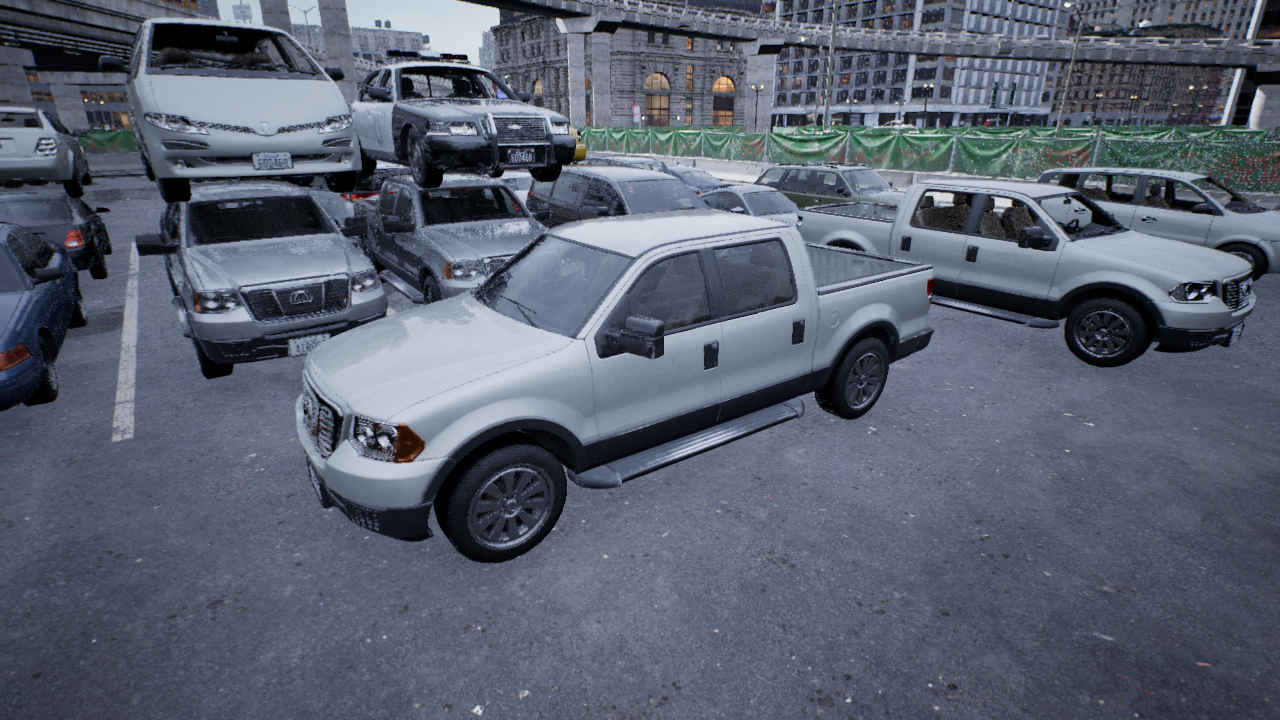
Venue: arterial
Lighting: overcast
Vehicle rig: pickup